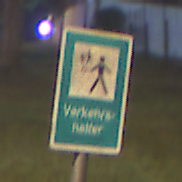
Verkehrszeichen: Verkehrshelfer
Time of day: Night
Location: Outdoor (Suburban)
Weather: PartlyCloudy
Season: NotSpecified
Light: Artificial